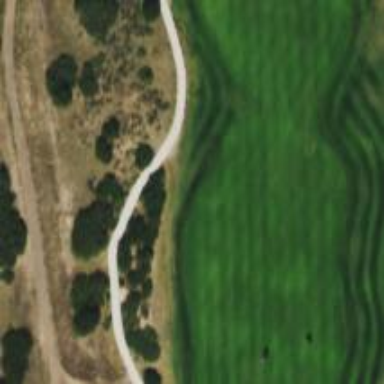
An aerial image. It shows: Path designated for golf carts. It is golf cart path.